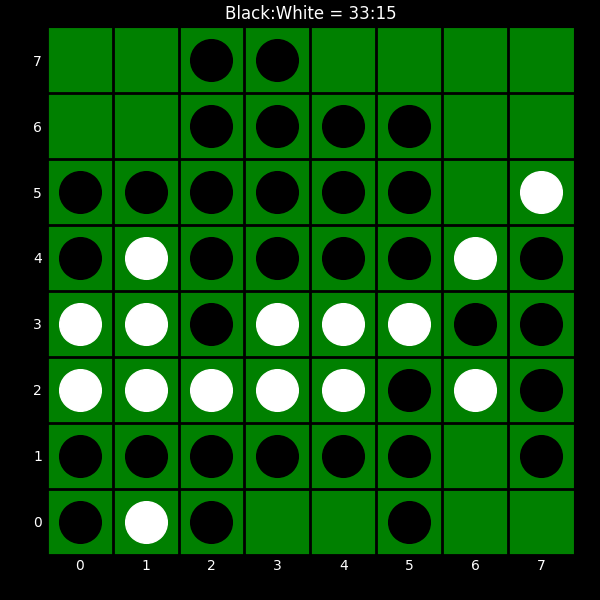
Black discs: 33
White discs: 15